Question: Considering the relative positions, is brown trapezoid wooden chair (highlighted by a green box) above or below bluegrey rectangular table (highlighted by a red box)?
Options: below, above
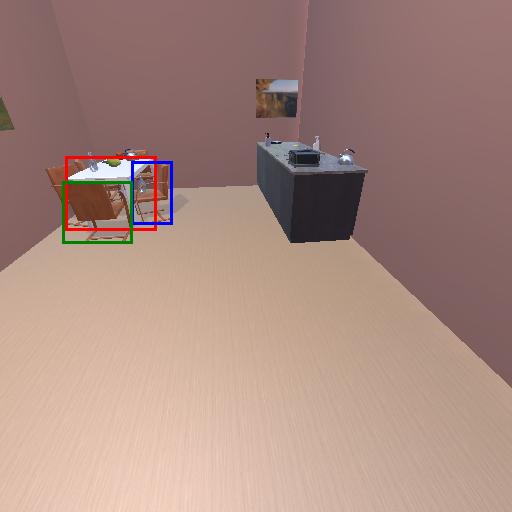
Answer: below